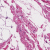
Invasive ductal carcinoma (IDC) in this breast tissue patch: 0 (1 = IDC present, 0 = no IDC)